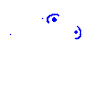
Particle: electron